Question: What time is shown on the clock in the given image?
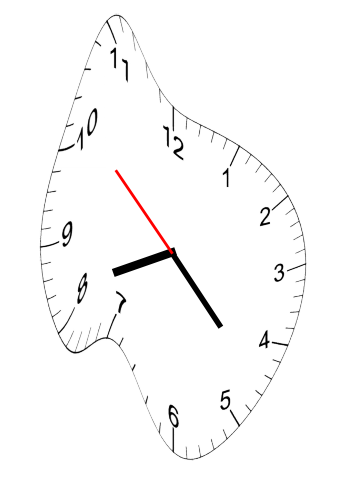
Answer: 08:22:52